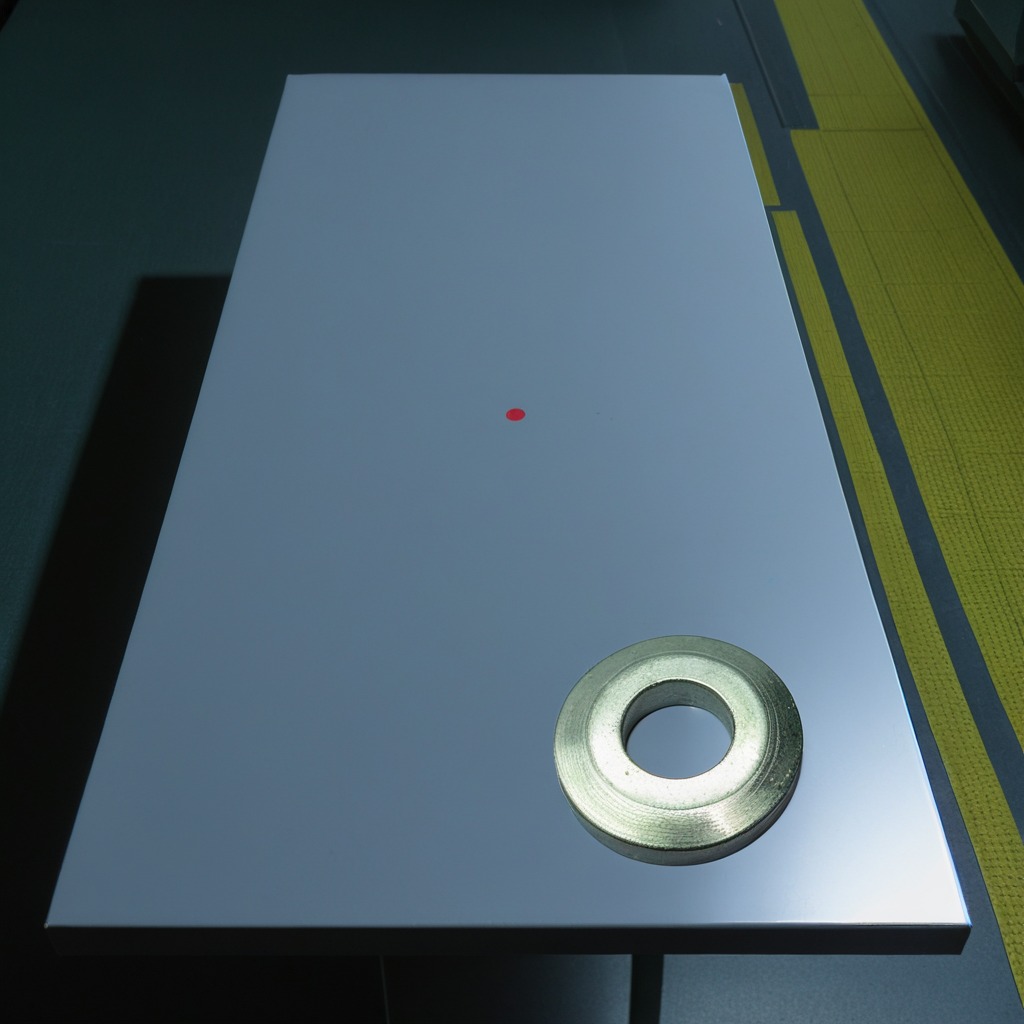
A flat metal washer lying on a clean empty table in a railway signal maintenance room lit by harsh overhead fluorescents